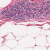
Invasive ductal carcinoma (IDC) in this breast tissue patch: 0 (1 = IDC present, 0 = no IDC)